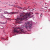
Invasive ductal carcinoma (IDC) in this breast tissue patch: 0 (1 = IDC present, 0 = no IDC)